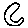
Label: moon